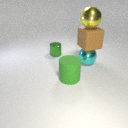
large brown rubber cube above large cyan metal sphere